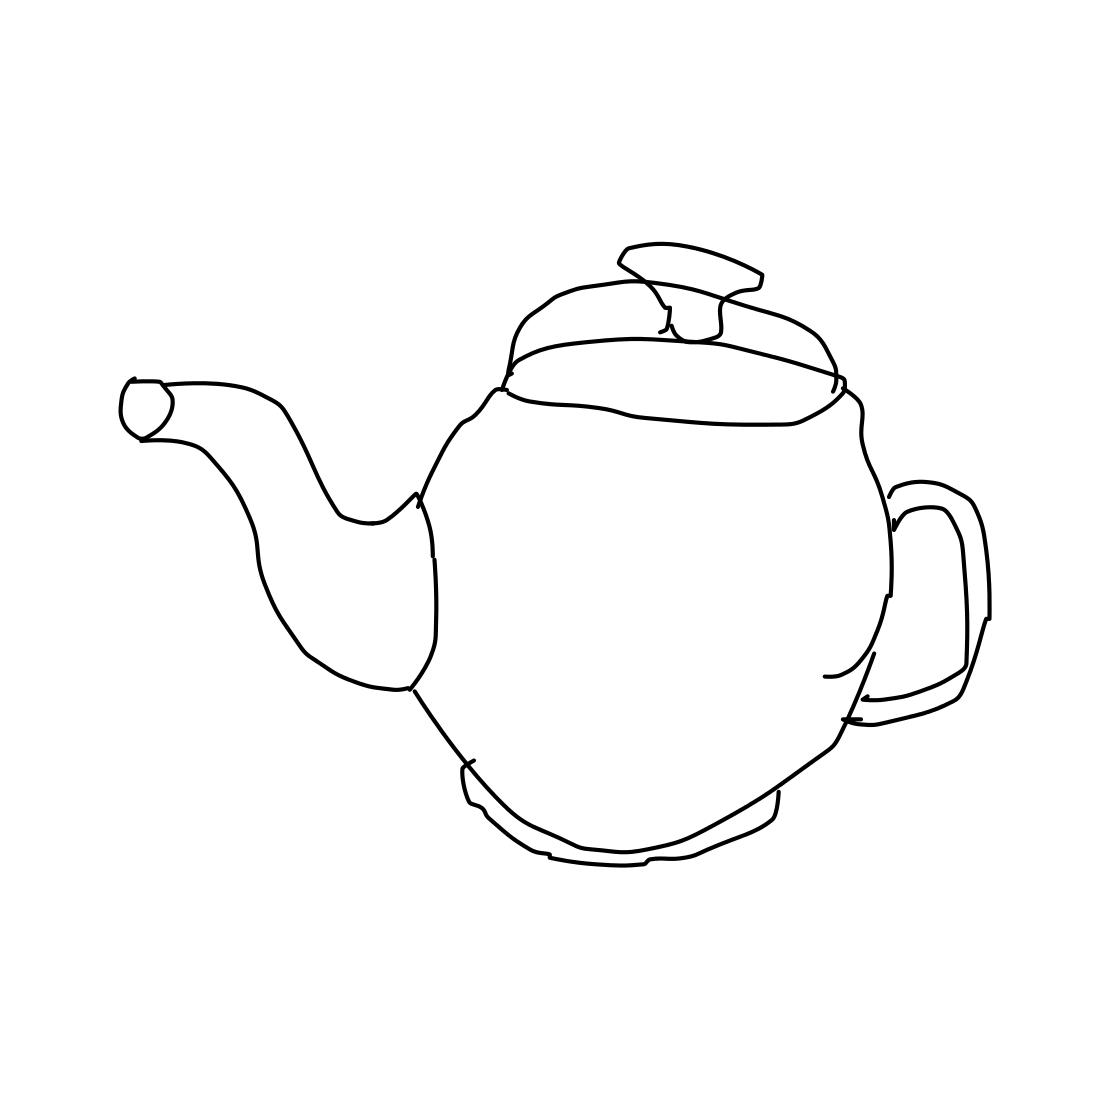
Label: teapot